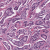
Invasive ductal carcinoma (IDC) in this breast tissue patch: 1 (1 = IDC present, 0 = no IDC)